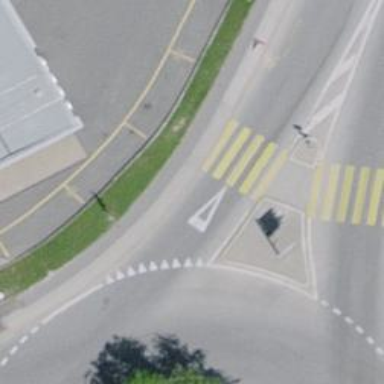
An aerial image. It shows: Tertiary road with asphalt surface and cycle lane.